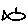
Label: fish